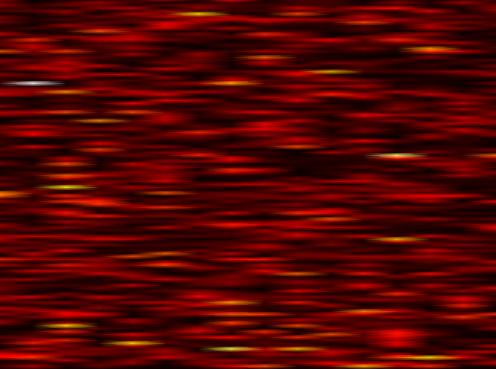
Label: FBMC